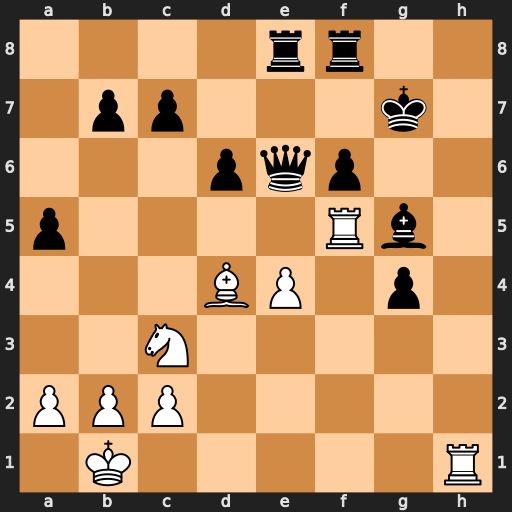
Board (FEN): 4rr2/1pp3k1/3pqp2/p4Rb1/3BP1p1/2N5/PPP5/1K5R
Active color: w
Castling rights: -
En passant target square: -
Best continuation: Rxg5+ Kf7 Rh7#